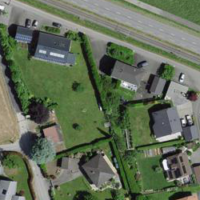
EUNIS habitat code: 54
Species observed at this site:
Juglans regia
Aruncus dioicus